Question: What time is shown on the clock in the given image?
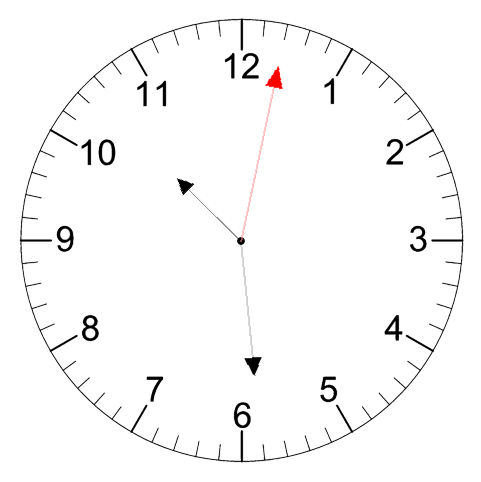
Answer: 10:29:02